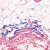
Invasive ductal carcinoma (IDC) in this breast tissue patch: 0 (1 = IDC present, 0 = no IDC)